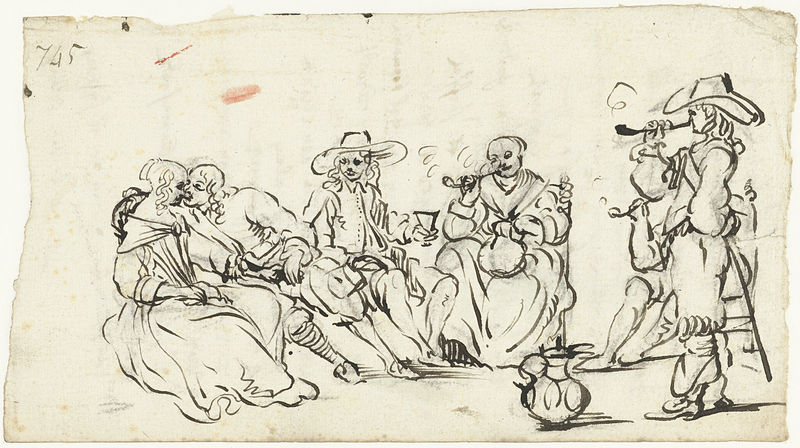
Titel: Gezelschap van vijf personen
Künstler: Gesina ter Borch
Standort: Amsterdam
Institution: Rijksmuseum
Schlagwörter: mann, frauen, sitzen, frau, glas, hut, hüte, männer, schwarz, skizze, stuhl, stühle, weiss, zeichnung, fest, gesellschaft, feiern, trinken, barock, stehen, hände, rauch, kelch, adel, klassizismus, personen, blatt, locken, kanne, krug, vase, topf, bein, kuss, liebe, krieg, soldaten, karikatur, pfeife, rauchen, deutsch, becher, tusche, lehnstuhl, säbel, uniform, soldat, stiefel, entwurf, pinsel, fleck, zuneigung, flirt, liebespaar, fleckig, schnallenschuhe, pfeifen, nummer, verlobung, tabak, kupplerin, landsknecht, rausch, paffen, musketier, japanpapier, 745, kuppler, kuppelei, drinkgelage